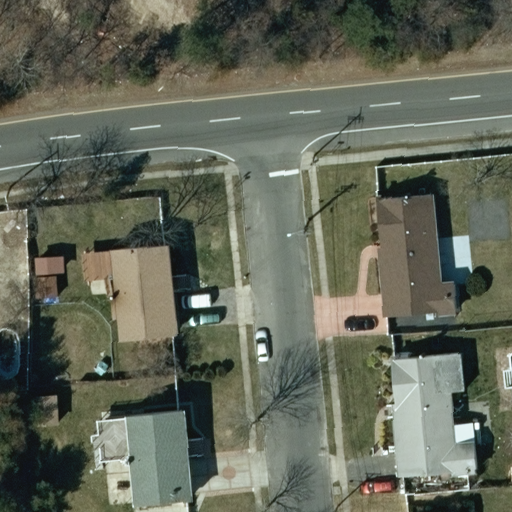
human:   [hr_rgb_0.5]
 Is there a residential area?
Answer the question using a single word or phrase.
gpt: yes

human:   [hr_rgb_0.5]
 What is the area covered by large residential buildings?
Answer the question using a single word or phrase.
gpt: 0m2

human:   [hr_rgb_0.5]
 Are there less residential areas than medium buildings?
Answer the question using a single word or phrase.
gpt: yes

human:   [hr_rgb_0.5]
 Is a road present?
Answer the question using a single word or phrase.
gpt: yes

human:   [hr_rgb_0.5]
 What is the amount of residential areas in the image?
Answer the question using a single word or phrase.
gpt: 1

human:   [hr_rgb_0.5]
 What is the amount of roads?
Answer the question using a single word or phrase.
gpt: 3

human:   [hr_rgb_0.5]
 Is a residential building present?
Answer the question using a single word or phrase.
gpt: yes

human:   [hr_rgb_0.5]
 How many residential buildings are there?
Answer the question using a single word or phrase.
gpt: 5

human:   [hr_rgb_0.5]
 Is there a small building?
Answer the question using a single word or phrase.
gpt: yes

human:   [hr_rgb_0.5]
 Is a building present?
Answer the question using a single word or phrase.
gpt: yes

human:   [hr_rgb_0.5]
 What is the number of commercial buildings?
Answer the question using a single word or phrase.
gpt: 0

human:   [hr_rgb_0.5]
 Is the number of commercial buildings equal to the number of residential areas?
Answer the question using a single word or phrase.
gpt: no

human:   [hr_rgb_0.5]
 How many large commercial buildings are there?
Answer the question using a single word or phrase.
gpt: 0

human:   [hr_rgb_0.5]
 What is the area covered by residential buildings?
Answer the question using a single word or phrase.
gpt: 1185m2

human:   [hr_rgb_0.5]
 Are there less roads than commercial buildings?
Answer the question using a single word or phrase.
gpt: no

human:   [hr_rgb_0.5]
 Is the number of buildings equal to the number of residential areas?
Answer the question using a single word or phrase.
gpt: no

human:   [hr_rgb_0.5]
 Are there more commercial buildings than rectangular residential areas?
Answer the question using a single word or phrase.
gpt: no

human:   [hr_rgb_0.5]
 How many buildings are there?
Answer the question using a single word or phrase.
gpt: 7

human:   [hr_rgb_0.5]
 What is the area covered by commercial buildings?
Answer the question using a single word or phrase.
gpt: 0m2

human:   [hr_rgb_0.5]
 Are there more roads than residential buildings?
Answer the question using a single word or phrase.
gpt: no

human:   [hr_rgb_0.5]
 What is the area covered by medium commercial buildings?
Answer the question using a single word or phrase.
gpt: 0m2

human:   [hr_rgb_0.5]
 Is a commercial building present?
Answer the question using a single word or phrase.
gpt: no

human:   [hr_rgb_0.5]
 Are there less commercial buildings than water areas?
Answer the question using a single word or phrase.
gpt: no

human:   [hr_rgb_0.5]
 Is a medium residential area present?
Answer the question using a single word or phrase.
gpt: no

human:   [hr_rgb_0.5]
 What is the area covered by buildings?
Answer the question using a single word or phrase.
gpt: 1241m2

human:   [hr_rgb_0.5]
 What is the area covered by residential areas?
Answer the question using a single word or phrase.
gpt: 10621m2

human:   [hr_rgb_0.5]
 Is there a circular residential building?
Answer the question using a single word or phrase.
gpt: no

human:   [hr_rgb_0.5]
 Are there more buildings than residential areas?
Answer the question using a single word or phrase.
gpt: yes

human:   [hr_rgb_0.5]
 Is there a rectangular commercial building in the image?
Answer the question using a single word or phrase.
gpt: no

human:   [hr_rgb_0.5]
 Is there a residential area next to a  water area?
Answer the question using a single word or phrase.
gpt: no

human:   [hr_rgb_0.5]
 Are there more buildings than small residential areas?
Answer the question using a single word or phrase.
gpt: yes

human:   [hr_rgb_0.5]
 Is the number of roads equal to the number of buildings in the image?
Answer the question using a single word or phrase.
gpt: no

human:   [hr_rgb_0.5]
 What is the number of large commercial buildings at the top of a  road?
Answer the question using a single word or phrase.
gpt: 0

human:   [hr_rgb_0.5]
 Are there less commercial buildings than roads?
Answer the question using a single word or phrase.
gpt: yes

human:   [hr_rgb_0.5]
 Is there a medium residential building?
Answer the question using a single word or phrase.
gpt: yes

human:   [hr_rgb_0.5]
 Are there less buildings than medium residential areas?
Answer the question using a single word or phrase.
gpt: no

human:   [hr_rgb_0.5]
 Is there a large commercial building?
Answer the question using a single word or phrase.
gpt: no

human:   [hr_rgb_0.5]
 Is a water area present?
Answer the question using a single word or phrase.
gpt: no

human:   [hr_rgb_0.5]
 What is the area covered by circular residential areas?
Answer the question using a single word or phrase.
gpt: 0m2

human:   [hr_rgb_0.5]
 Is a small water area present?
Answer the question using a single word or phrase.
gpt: no

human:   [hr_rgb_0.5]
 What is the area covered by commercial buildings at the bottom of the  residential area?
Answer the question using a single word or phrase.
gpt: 0m2

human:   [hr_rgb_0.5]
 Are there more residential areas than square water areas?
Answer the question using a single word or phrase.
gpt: yes

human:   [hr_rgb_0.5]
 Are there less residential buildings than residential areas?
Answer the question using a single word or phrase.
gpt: no

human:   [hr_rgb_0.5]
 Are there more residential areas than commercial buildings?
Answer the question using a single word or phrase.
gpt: yes

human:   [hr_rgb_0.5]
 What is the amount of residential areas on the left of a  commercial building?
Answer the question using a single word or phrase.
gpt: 0

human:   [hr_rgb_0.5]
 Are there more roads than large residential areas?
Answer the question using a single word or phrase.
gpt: yes

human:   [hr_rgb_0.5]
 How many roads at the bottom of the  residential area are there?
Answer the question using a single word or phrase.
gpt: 0

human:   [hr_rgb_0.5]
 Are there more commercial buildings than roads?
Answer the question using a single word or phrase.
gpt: no

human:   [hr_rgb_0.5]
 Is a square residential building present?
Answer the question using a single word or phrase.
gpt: no

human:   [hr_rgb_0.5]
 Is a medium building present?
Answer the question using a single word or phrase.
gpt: yes

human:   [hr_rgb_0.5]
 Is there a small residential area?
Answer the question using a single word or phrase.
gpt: no

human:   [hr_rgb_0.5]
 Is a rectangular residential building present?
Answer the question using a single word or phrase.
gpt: yes

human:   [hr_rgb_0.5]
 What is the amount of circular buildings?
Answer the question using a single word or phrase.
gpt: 0

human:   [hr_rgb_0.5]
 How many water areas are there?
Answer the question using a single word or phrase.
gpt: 0

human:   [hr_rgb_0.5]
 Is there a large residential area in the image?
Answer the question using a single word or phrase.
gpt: yes

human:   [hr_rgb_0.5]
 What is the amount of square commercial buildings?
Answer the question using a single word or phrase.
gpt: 0

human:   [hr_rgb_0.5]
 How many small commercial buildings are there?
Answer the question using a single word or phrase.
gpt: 0

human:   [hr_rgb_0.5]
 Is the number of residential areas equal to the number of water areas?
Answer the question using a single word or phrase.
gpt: no

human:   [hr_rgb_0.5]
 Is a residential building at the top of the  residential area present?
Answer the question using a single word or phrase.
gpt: yes

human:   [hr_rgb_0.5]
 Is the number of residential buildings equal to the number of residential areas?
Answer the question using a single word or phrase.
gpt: no

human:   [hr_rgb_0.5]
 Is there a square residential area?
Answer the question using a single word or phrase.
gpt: no

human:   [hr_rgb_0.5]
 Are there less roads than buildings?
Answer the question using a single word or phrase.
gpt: yes

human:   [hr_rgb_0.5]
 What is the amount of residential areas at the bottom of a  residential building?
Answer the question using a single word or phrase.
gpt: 1

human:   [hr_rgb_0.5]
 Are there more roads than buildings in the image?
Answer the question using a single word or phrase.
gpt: no